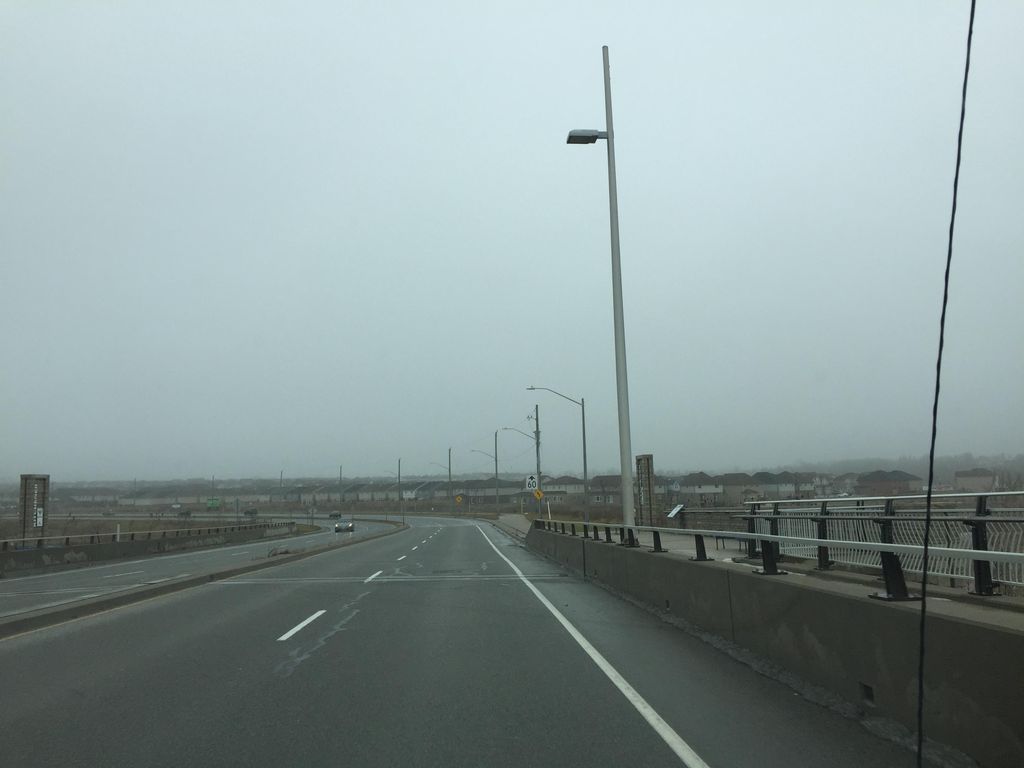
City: kitchener-waterloo